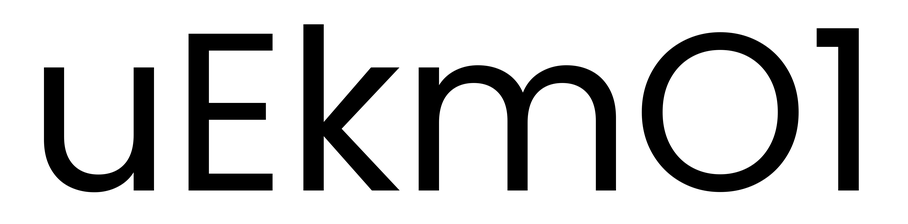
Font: Poppins-Regular